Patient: sex F, age 31
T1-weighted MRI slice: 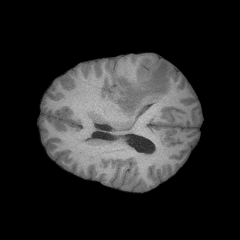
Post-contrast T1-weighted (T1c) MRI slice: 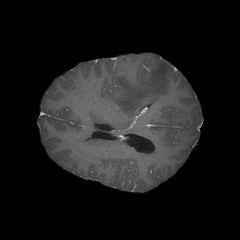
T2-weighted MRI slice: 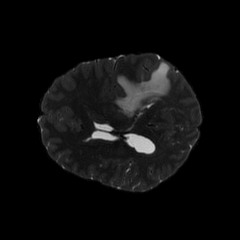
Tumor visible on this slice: yes
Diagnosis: Glioblastoma, IDH-wildtype
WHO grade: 4